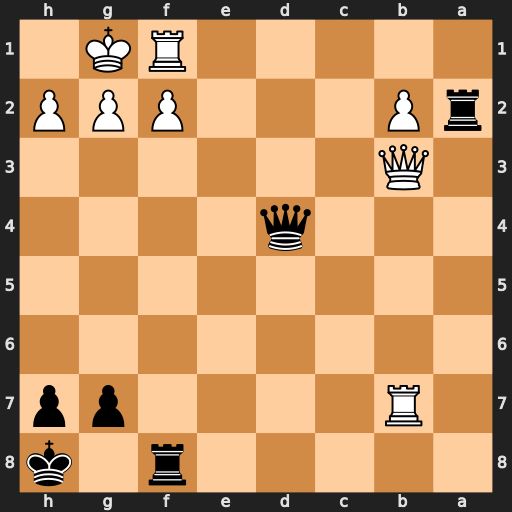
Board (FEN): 5r1k/1R4pp/8/8/3q4/1Q6/rP3PPP/5RK1
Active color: b
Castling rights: -
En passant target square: -
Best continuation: Qxf2+ Rxf2 Ra1+ Qd1 Rxd1+ Rf1 Rdxf1#